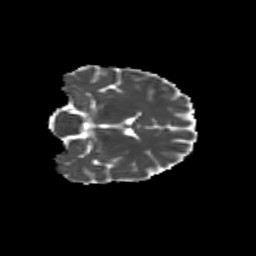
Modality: MD
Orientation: coronal
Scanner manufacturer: siemens
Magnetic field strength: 3 T
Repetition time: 9.2 s
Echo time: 0.084 s